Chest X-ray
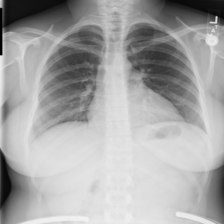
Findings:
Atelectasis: negative
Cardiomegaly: negative
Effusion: negative
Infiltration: negative
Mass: negative
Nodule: negative
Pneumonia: negative
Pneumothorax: negative
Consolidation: negative
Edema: negative
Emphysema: negative
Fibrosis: negative
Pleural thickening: negative
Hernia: negative